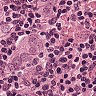
Metastatic tissue present: yes